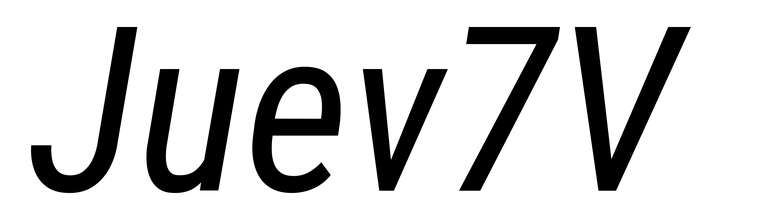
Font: Roboto-Italic_Condensed_Italic